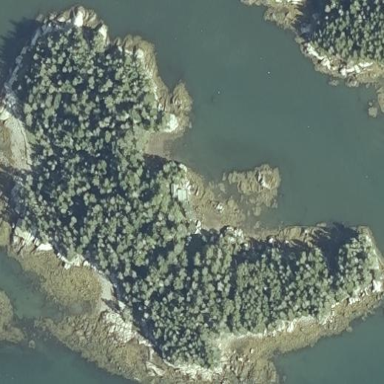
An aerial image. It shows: Island with natural coastline.